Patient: sex F, age 58
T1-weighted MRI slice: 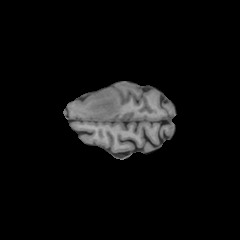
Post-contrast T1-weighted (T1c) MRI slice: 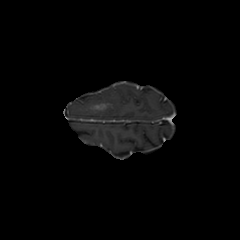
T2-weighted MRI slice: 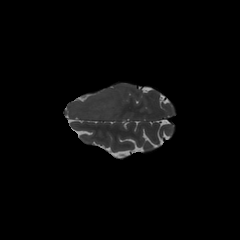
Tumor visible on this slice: yes
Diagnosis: Glioblastoma, IDH-wildtype
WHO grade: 4